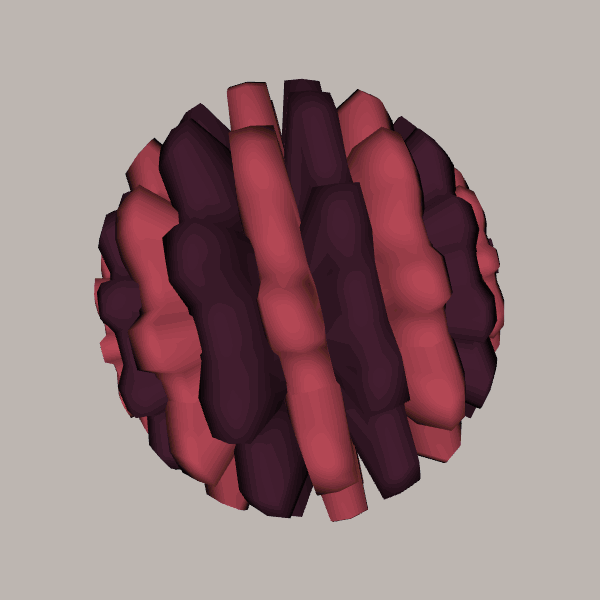
Background: light